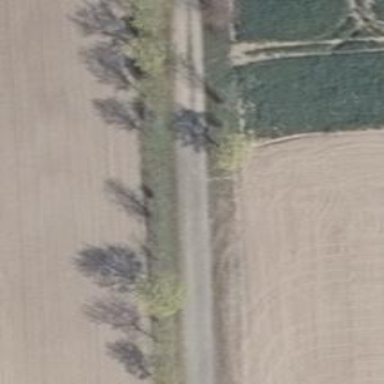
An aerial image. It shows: Row of trees in natural setting.